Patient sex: M
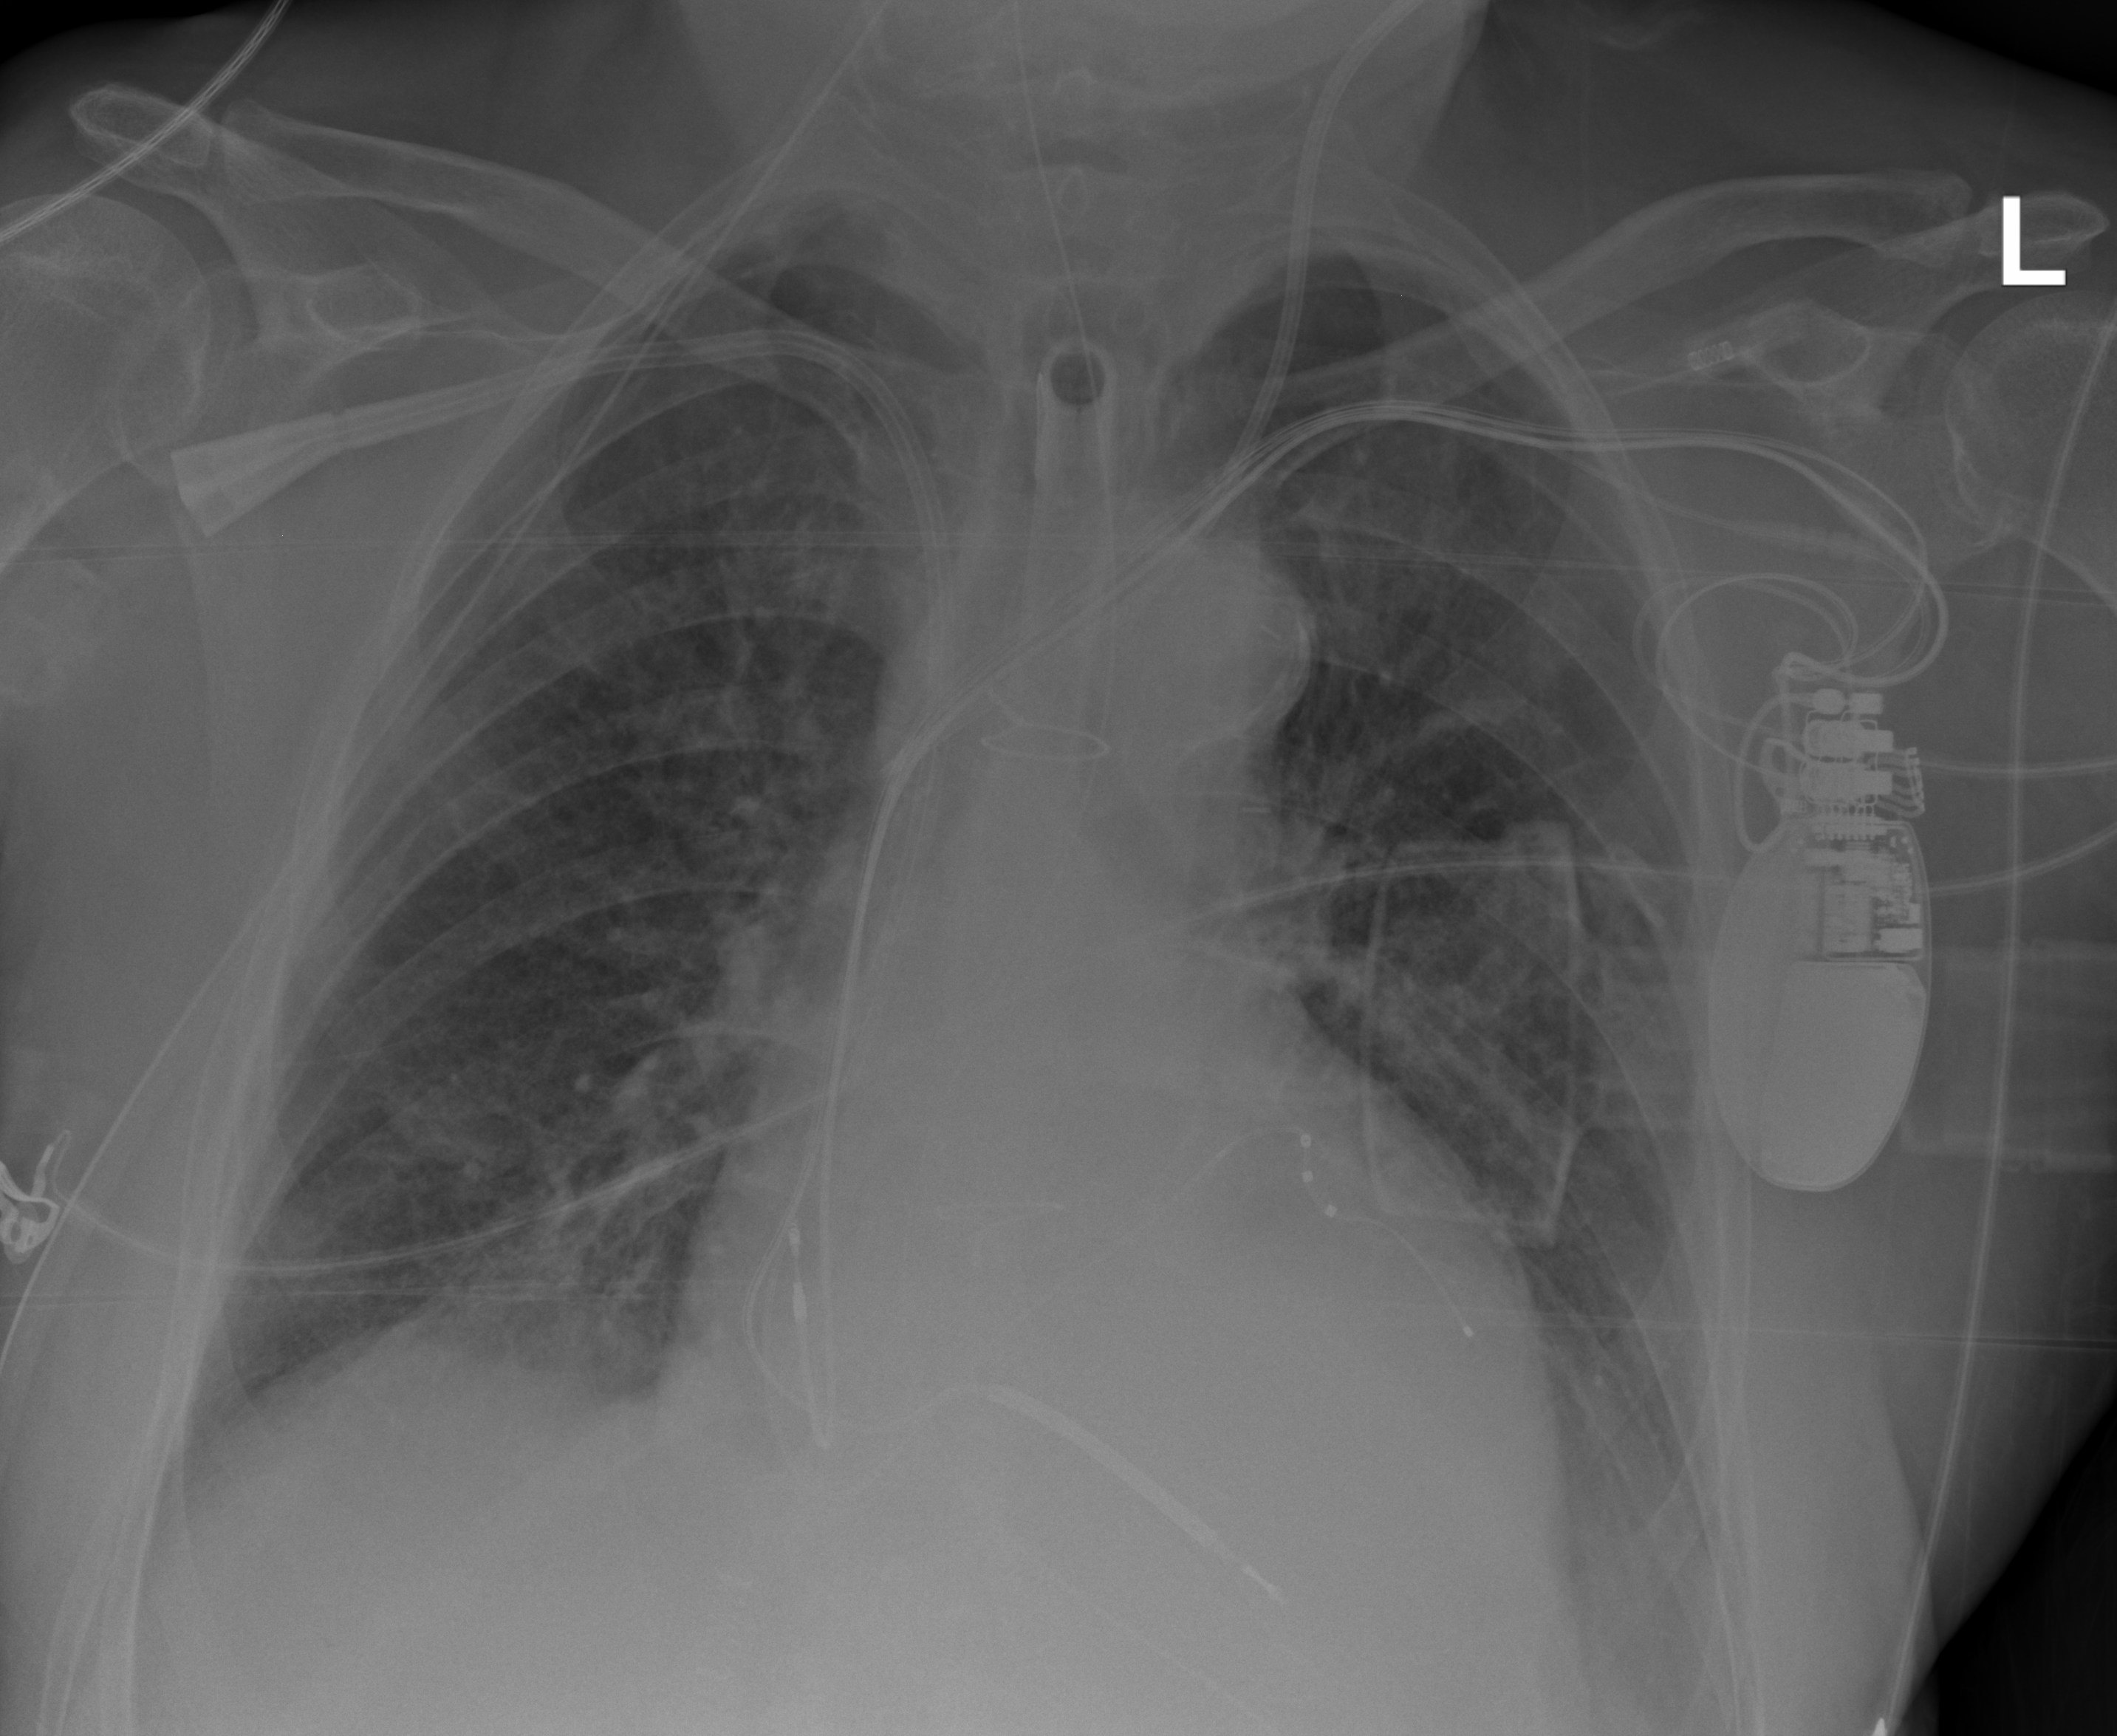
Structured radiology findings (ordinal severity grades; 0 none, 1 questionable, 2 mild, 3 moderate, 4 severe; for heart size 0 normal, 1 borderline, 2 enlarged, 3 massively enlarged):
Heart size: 2
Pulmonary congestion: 2
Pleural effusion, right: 0
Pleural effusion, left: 2
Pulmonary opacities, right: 0
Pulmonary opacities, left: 0
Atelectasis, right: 2
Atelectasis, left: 2